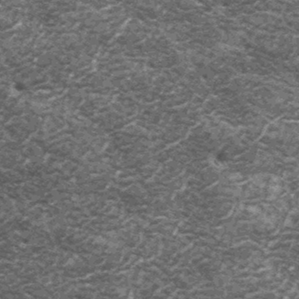
Label: frost